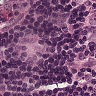
Metastatic tissue present: yes